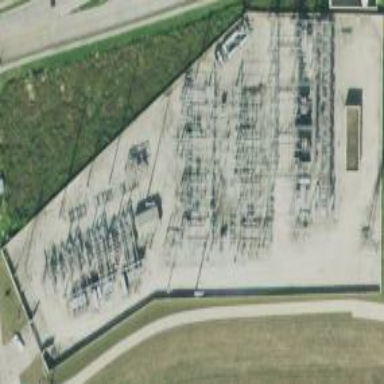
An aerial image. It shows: Outdoor power substation with surrounding wall. The substation operates at the distribution level.